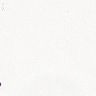
Metastatic tissue present: no